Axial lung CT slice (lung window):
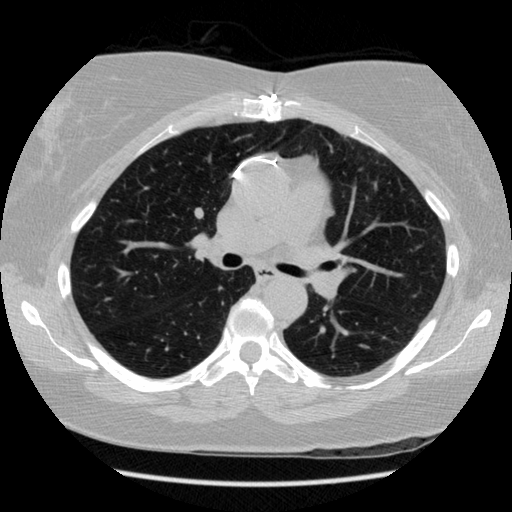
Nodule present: no